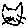
Label: cat